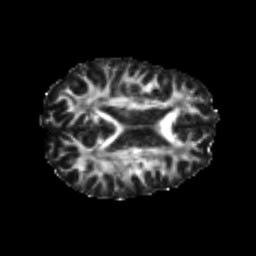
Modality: FA
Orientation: axial
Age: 22
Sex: male
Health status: healthy
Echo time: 0.074 s